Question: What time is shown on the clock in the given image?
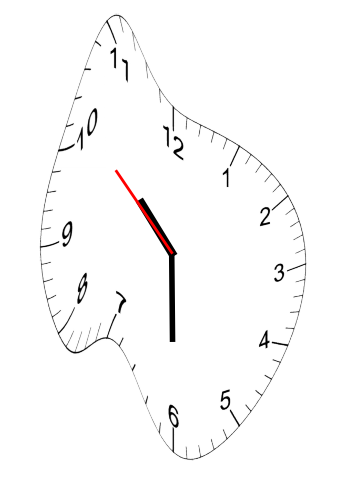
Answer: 10:29:52